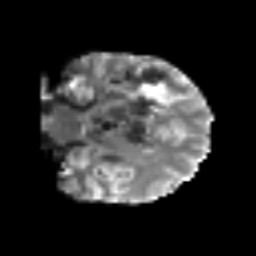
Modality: T2w
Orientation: coronal
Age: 64
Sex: male
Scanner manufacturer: siemens
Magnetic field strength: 3 T
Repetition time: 6.1 s
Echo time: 0.101 s